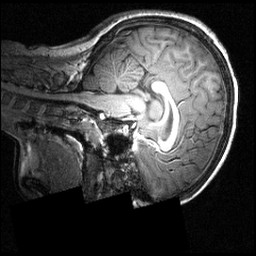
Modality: T1w
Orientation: sagittal
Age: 12
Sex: female
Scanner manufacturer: siemens
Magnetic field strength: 3.951 T
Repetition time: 1.5 s
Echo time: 0.00335 s